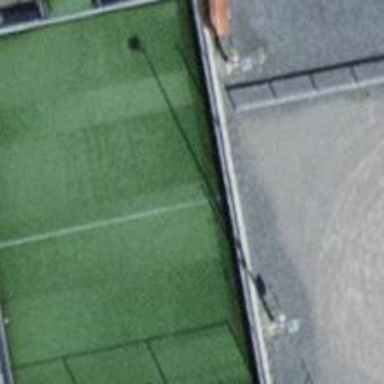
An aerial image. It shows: Grass pitch used for soccer.